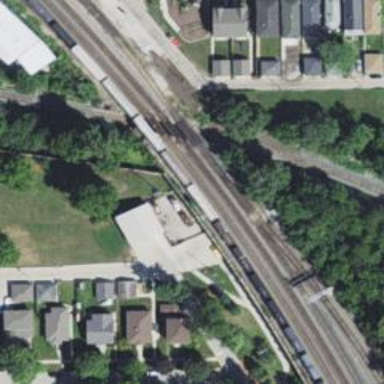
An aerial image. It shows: Railway bridge over siding rail track.